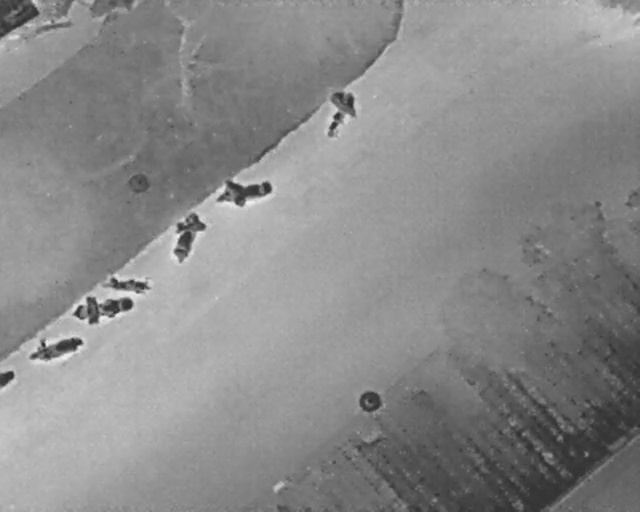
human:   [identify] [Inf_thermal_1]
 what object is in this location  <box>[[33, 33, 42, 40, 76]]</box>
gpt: <ref>1 large bicycle at the center</ref>

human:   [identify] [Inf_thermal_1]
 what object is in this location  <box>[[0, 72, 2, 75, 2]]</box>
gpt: <ref>1 medium bicycle at the bottom left</ref>